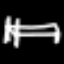
Label: bed